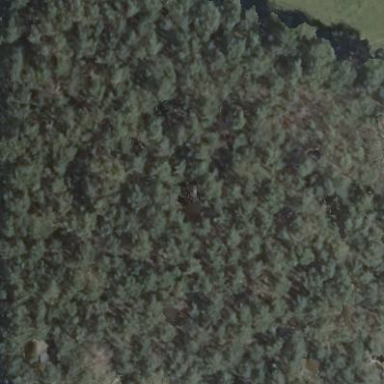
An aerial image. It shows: Forest with mixed leaf types and cycles.